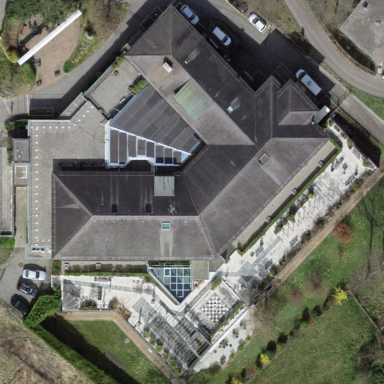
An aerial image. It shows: Nursing home building.